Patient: sex F, age 69
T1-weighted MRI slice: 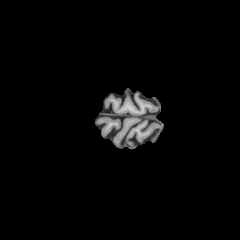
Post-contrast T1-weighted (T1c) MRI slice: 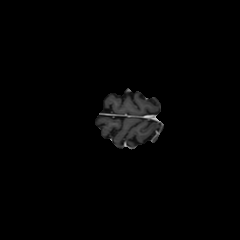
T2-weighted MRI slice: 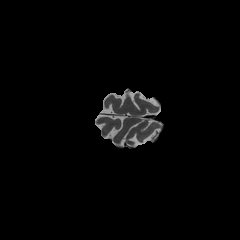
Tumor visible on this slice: no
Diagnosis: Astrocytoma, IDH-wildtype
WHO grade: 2